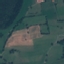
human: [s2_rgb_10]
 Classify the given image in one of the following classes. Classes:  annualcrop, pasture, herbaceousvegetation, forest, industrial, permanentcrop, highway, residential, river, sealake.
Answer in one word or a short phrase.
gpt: Pasture